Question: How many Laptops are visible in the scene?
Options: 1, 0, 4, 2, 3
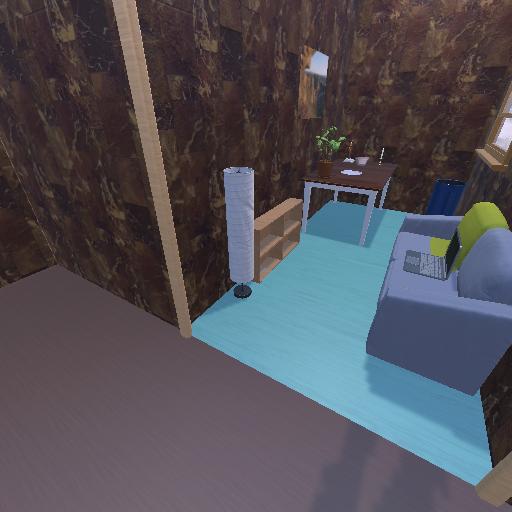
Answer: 1